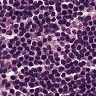
Metastatic tissue present: no